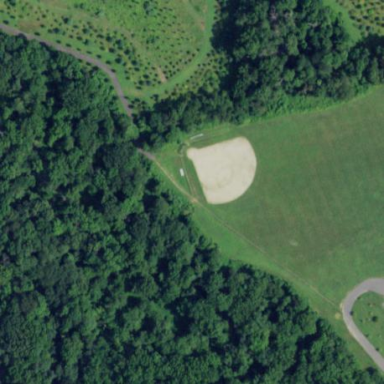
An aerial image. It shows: Baseball pitch with sandy surface.